Question: on a site im currently, as you can see repeating out all profiles from the database.
'''
<asp:Repeater ID="Repeater1" runat="server" DataSourceID="SqlDataSource1">
<ItemTemplate>
<div class="profilbox">
<div id="billedeSmall">
<img alt="" src="prod_image/<%#Eval ("bruger_billede") %>" width="100" height="100" />
</div>
<h3><%# Eval("bruger_fornavn") %><br /><%# Eval("bruger_efternavn") %></h3>
<p>Alder: <%# Eval("bruger_alder") %>ar.<br />Soger: <%# Eval("bruger_soger") %><br />Kommune: <%# Eval("bruger_kommune") %>
<br /><a href="profilNormal.aspx?id=<%#Eval("bruger_id") %>">...Vis profil</a></p>
</div>
</ItemTemplate>
</asp:Repeater>
<asp:SqlDataSource ID="SqlDataSource1" runat="server" ConnectionString="<%$ ConnectionStrings:DatabaseConnectionString1 %>" SelectCommand="SELECT * FROM brugere ORDER BY NEWID()"></asp:SqlDataSource>
'''
'''
<table class="auto-style3">
<tr>
<td class="auto-style4">vis profiler der soger:</td>
<td>
<asp:DropDownList ID="DropDownList1" runat="server">
<asp:ListItem>mand</asp:ListItem>
<asp:ListItem>kvinde</asp:ListItem>
</asp:DropDownList>
</td>
</tr>
<tr>
<td class="auto-style4">age between: </td>
<td>
<asp:TextBox ID="TextBox4" runat="server"></asp:TextBox>
og<asp:TextBox ID="TextBox5" runat="server"></asp:TextBox>
</td>
</tr>
<tr>
<td class="auto-style5">i kommunen:</td>
<td class="auto-style6">
<asp:TextBox ID="TextBox3" runat="server"></asp:TextBox>
</td>
</tr>
<tr>
<td class="auto-style4">&nbsp;</td>
<td>
<asp:Button ID="Button1" runat="server" Text="Sog" OnClick="Button1_Click" />
</td>
</tr>
</table>
'''
and that is sadly all i have as i dont know where to start in code behind. i wanted it to work like : if you choose "male" in the dropdownlist and click the botton, show all profiles that have "male" in the database column called "looking for" or the other way around ofcourse.
and then if you enter something in age between: textbox4 and textbox5 show all profiles that then are male, and between say 20 and 30 if that is what the user entered in the two textboxes. does this make sense? im still a beginner in ASP.net c#. im sorry if this is not a real question.
i now started on codebehind, is this the right idea? and can anyone tell me how i should show the results on my page? again im still new so please bear with me.
'''
protected void ButtonSearch_Click(object sender, EventArgs e)
{
string statement = @"SELECT * FROM brugere";
string whereConcatenator = "WHERE ";
if (DropDownListSoger.SelectedItem != null)
{
statement += whereConcatenator;
statement += "bruger_soger= '" + DropDownListSoger.SelectedItem.Value + "' ";
whereConcatenator = "OR ";
}
if (TextBoxKommune.Text.Length > 0)
{
statement += whereConcatenator;
statement += "bruger_kommune LIKE '%" + TextBoxKommune.Text + "%' ";
whereConcatenator = "OR ";
}
Response.Write(statement);
SqlConnection Conn = new SqlConnection();
Conn.ConnectionString = ConfigurationManager.ConnectionStrings["DatabaseConnectionString1"].ToString();
SqlCommand cmd = new SqlCommand();
cmd.Connection = Conn;
cmd.CommandType = CommandType.Text;
cmd = new SqlCommand(statement, Conn);
Conn.Open();
SqlDataReader reader = cmd.ExecuteReader();
while (reader.Read())
{
}
'''
picture of the site to get a better illustration:
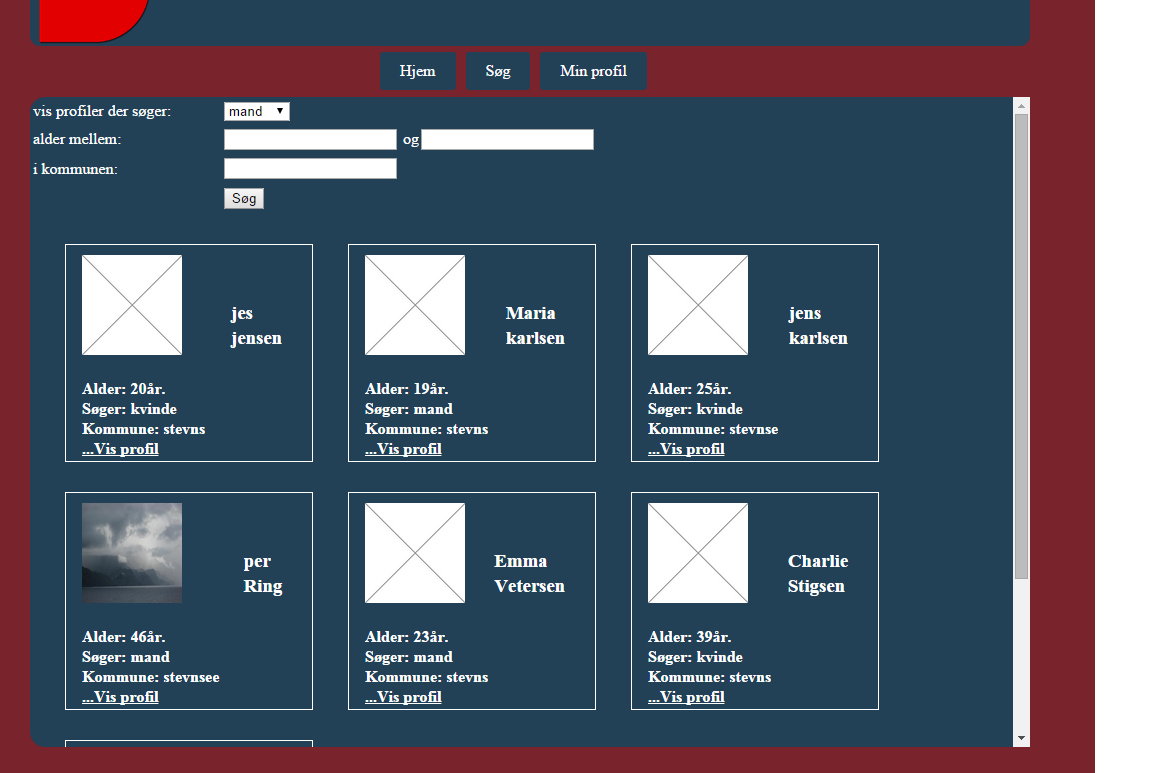
Answer: it almost works with this, but " kommune " still is not working 100 %
protected void ButtonSearch_Click(object sender, EventArgs e)
{
'''
string statement = @"SELECT * FROM brugere";
string whereConcatenator = " WHERE ";
if (DropDownListSoger.SelectedItem != null)
{
statement += whereConcatenator;
statement += "bruger_soger ='" + DropDownListSoger.SelectedItem.Value + "' ";
whereConcatenator = "AND ";
}
if (TextBox_AlderFra.Text != "")
{
statement += whereConcatenator;
statement += " bruger_alder BETWEEN '" + TextBox_AlderFra.Text + "' AND '" + TextBox_AlderTil.Text + "'";
whereConcatenator = "AND ";
}
if (TextBoxKommune.Text.Length > 0)
{
statement += whereConcatenator;
statement += "bruger_kommune = '%" + TextBoxKommune.Text + "%' ";
}
SqlDataSource1.SelectCommand = statement;
}
'''